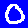
Digit: 0